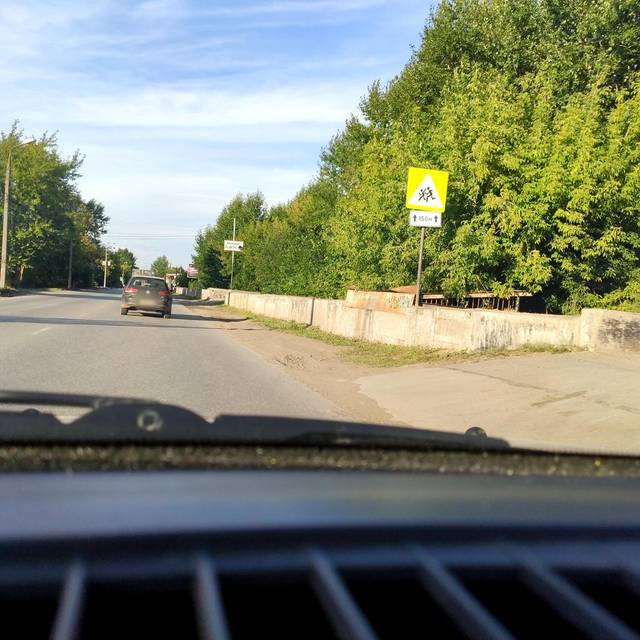
Region: Russia
Coordinates: 57.987, 56.298